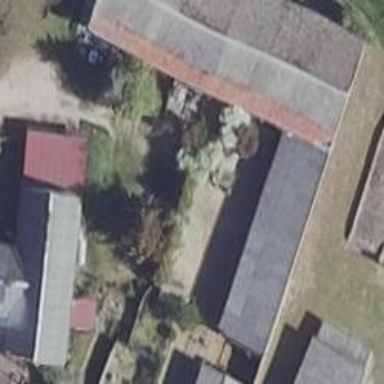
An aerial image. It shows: Shed.